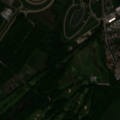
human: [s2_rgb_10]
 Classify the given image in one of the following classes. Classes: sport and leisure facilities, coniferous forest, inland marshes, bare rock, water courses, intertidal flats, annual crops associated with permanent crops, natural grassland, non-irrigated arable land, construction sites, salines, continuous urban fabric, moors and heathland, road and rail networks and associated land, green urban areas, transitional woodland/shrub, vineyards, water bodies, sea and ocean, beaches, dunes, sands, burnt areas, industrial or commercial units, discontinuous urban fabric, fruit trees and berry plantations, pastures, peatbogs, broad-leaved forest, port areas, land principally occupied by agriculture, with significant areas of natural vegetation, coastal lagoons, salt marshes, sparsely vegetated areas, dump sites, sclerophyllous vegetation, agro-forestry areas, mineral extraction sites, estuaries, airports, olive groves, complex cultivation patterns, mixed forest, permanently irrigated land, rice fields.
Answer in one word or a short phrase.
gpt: discontinuous urban fabric, sport and leisure facilities, non-irrigated arable land, land principally occupied by agriculture, with significant areas of natural vegetation, broad-leaved forest